Question: I have a code that will copy a row based on an abbreviation and send it to another excel sheet starting at a certain cell. I need the code to not copy the abbreviation and just the rest of the row. How can I fix my code for it to do this. The column I need excluded is Column A
Table? Data

Here is the code:
'''
Private Sub CommandButton3_Click()
Dim c As Range
Dim j As Integer
Dim Source As Worksheet
Dim Target As Worksheet
' Change worksheet designations as needed
Set Source = ActiveWorkbook.Worksheets("Sheet1")
Set Target = ActiveWorkbook.Worksheets("Sheet2")
j = 11 ' Start copying to row # in target sheet
For Each c In Source.Range("A1:A1000") ' range of the running log input
If c = "PP" Then
Source.Rows(c.Row).Copy Target.Rows(j) ' where i think problem is
j = j + 1 ' makes it paste to the next open row
End If
Next c
j = 30
For Each c In Source.Range("A1:A1000")
If c = "FA" Then
Source.Rows(c.Row).Copy Target.Rows(j)
j = j + 1
End If
Next c
End Sub
'''
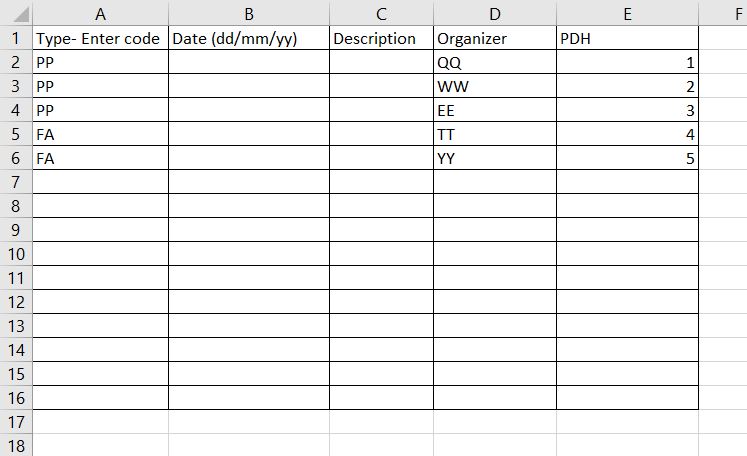
Answer: Try this if you know there are four cells to copy.
'''
Source.cells(c.Row,2).resize(,4).Copy Target.cells(j,1)
'''
Not sure why you have two loops? Autofilter would be more efficient as you could do away with the loops altogether.